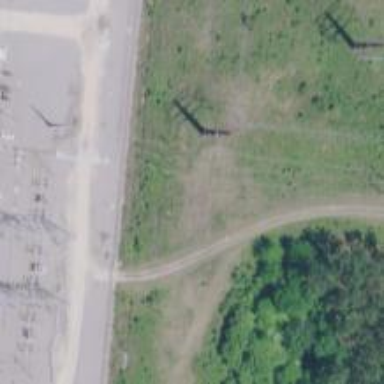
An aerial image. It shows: Power tower.